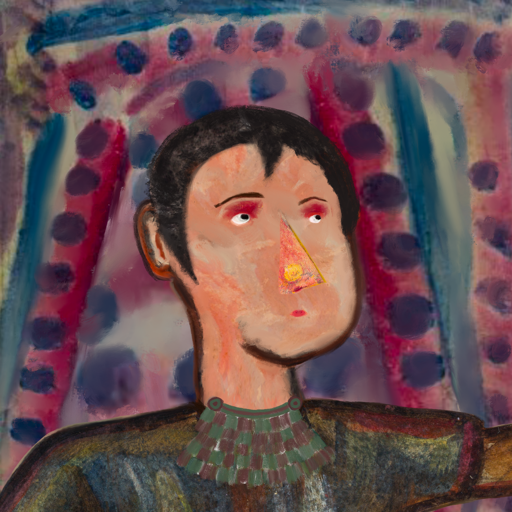
Background: HillGirl, Head And Neck Side: Roy_Bahadur, Face Side: Irani, Bust: Mosgoul, Hair Side: Roy_Bahadur, Head Accessory: Blank, Second Necklace: After_Raid, Necklace: Blank, Baby: Blank